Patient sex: M
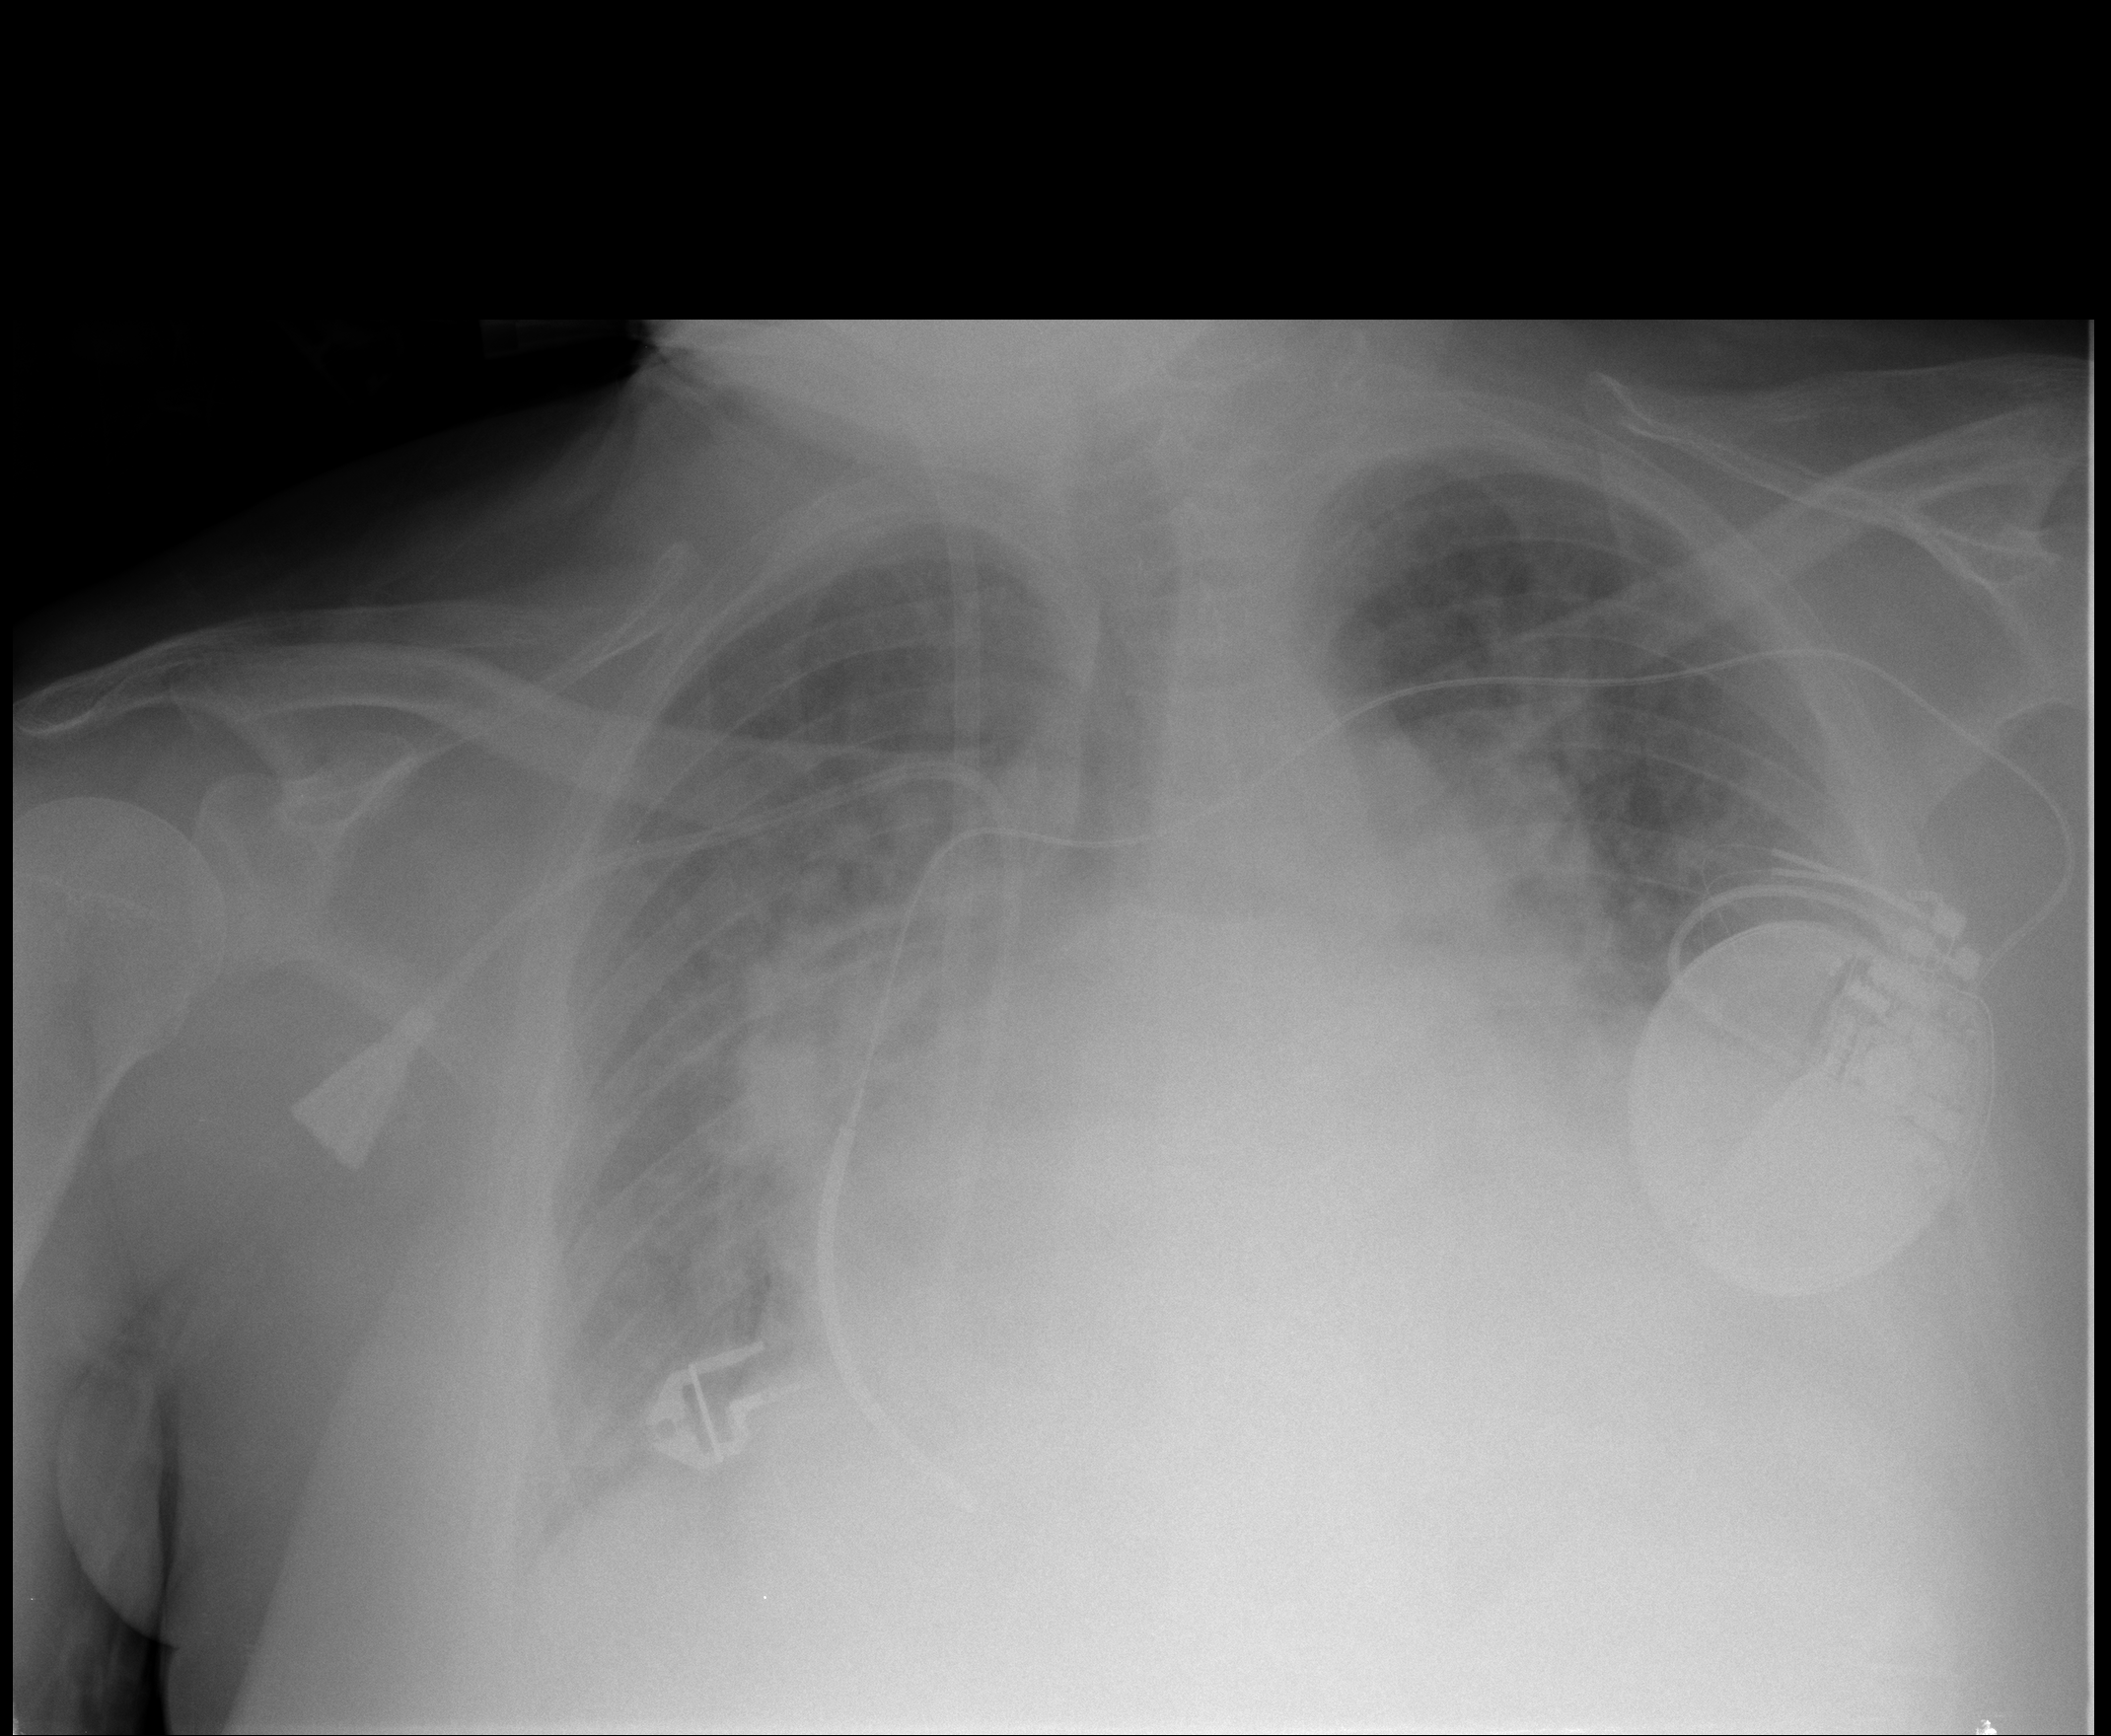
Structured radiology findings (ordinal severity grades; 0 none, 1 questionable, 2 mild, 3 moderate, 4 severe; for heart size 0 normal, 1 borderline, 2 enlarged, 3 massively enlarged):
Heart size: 3
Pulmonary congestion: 3
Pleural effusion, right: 1
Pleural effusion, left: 2
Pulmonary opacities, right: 2
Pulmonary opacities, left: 2
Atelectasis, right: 2
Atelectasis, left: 2